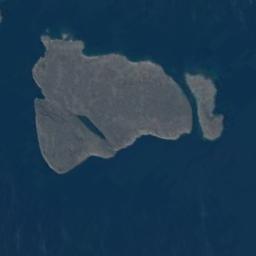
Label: island